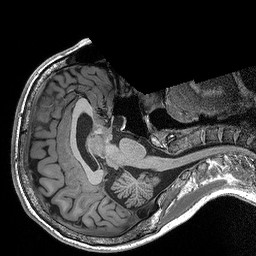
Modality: T1w
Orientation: axial
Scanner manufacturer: siemens
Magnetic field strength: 3 T
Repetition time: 2.3 s